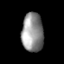
Tissue: lung
Cell type: Fibroblasts
Senescence score: 0.695
Nuclear area (px): 821
Mean DAPI intensity: 145.464